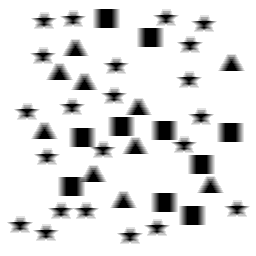
Squares: 10
Triangles: 10
Stars: 22
Total shapes: 42